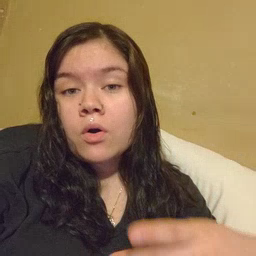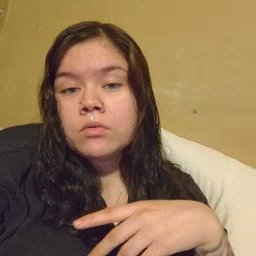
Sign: fall